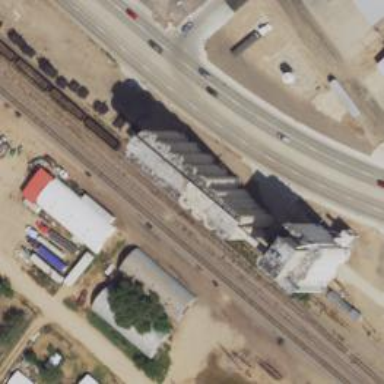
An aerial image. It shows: Railway siding with rails.